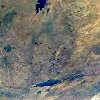
Label: land